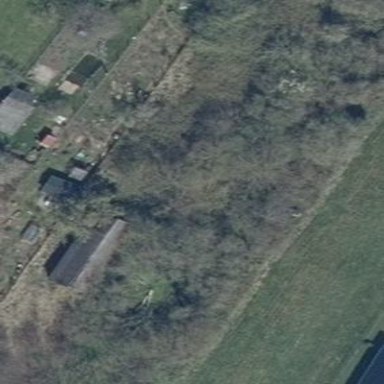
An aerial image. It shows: Fence is in the image.